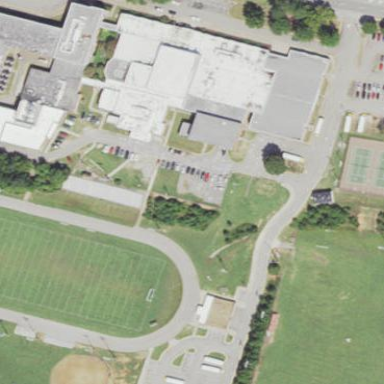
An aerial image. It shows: School.